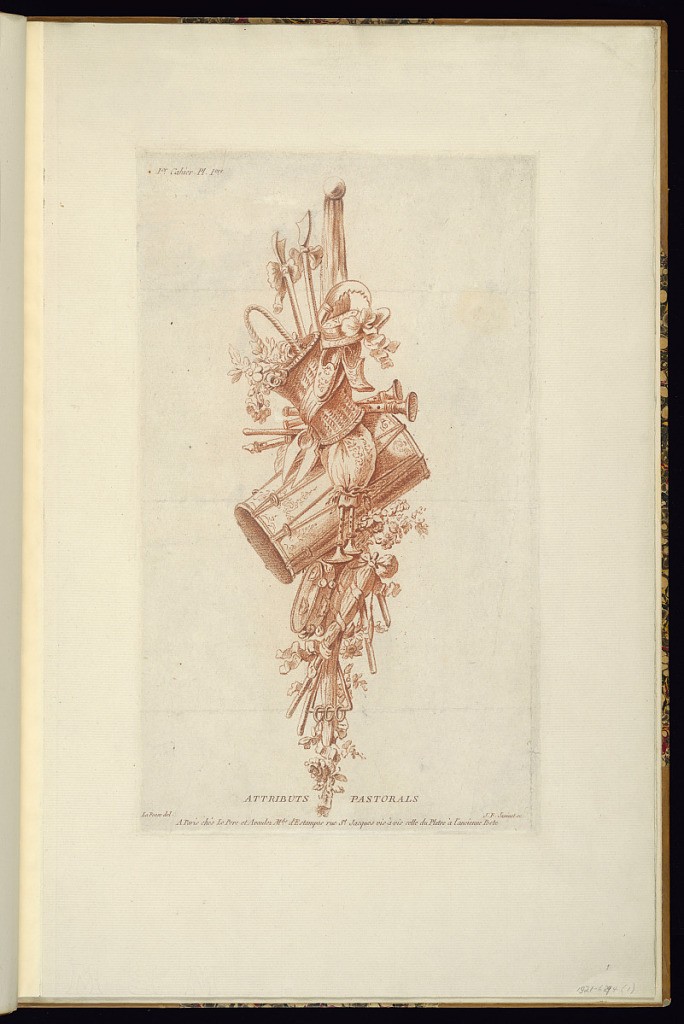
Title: ATTRIBUTS PASTORALS
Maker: Jean-Charles Delafosse, French, 1734 – 1789
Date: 1772–77
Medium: Crayon-manner etching in red ink on laid paper
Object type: Print
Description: Design for an ornamental hanging trophy featuring objects associated with a pastoral theme. The objects include a basket of flowers, hat, shoes, shepherd's crooks, flutes, a sickle, bagpipe or musette, drum, scissors, tambourine, ribbon, and flowers. The plate is titled, numbered, and signed.